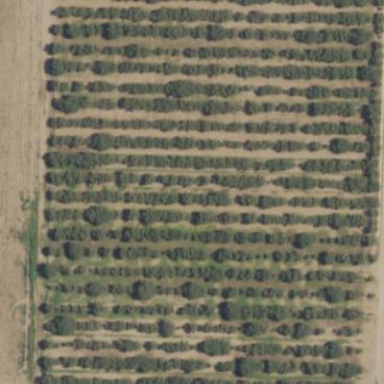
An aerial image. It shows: Orchard filled with persimmon trees.